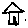
Label: house